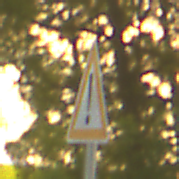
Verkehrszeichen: Gefahrenstelle
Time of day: SunriseSunset
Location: Outdoor (RoadRail)
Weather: Clear
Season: NotSpecified
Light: Natural